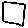
Label: square